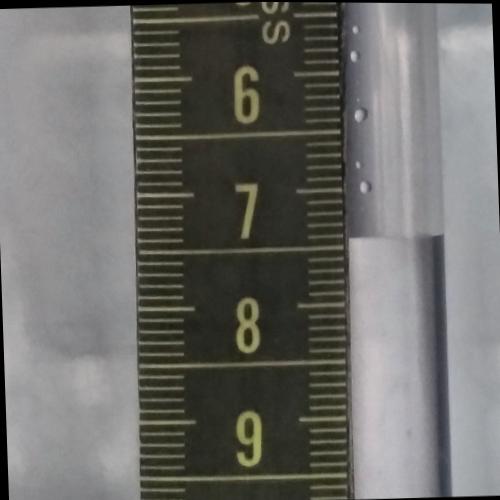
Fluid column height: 7.4 cm